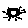
Label: sun